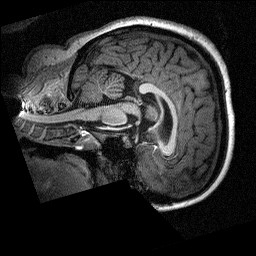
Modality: T1w
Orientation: sagittal